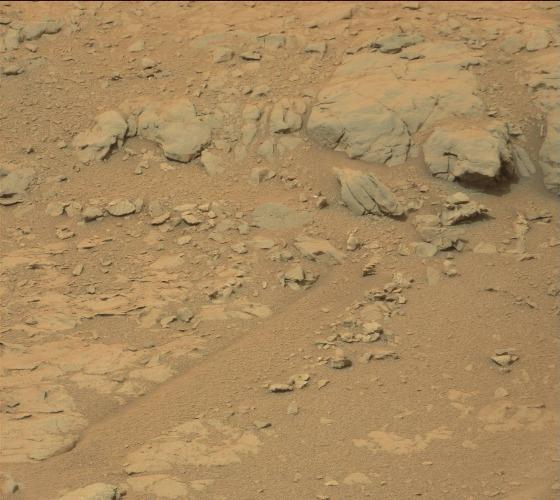
Terrain classes present: Bedrock, Gravel / Sand / Soil, Rock, Shadow